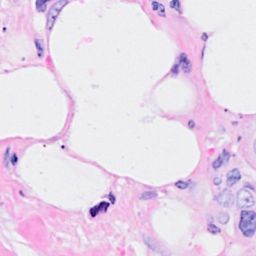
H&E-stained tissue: Breast